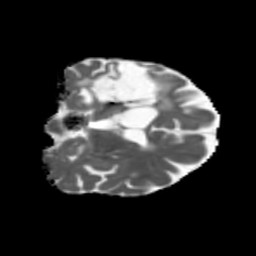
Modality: MD
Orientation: coronal
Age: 66
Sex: female
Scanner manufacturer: siemens
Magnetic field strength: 3 T
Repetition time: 5.47 s
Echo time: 0.0854 s